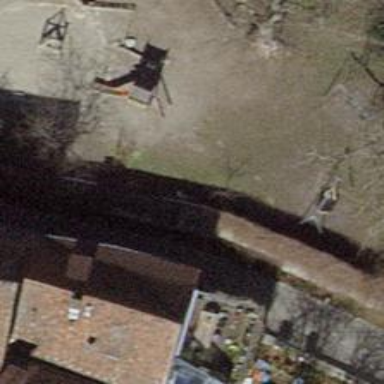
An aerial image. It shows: Playground featuring basket swing.